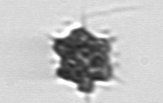
Label: Dictyocha